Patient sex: M
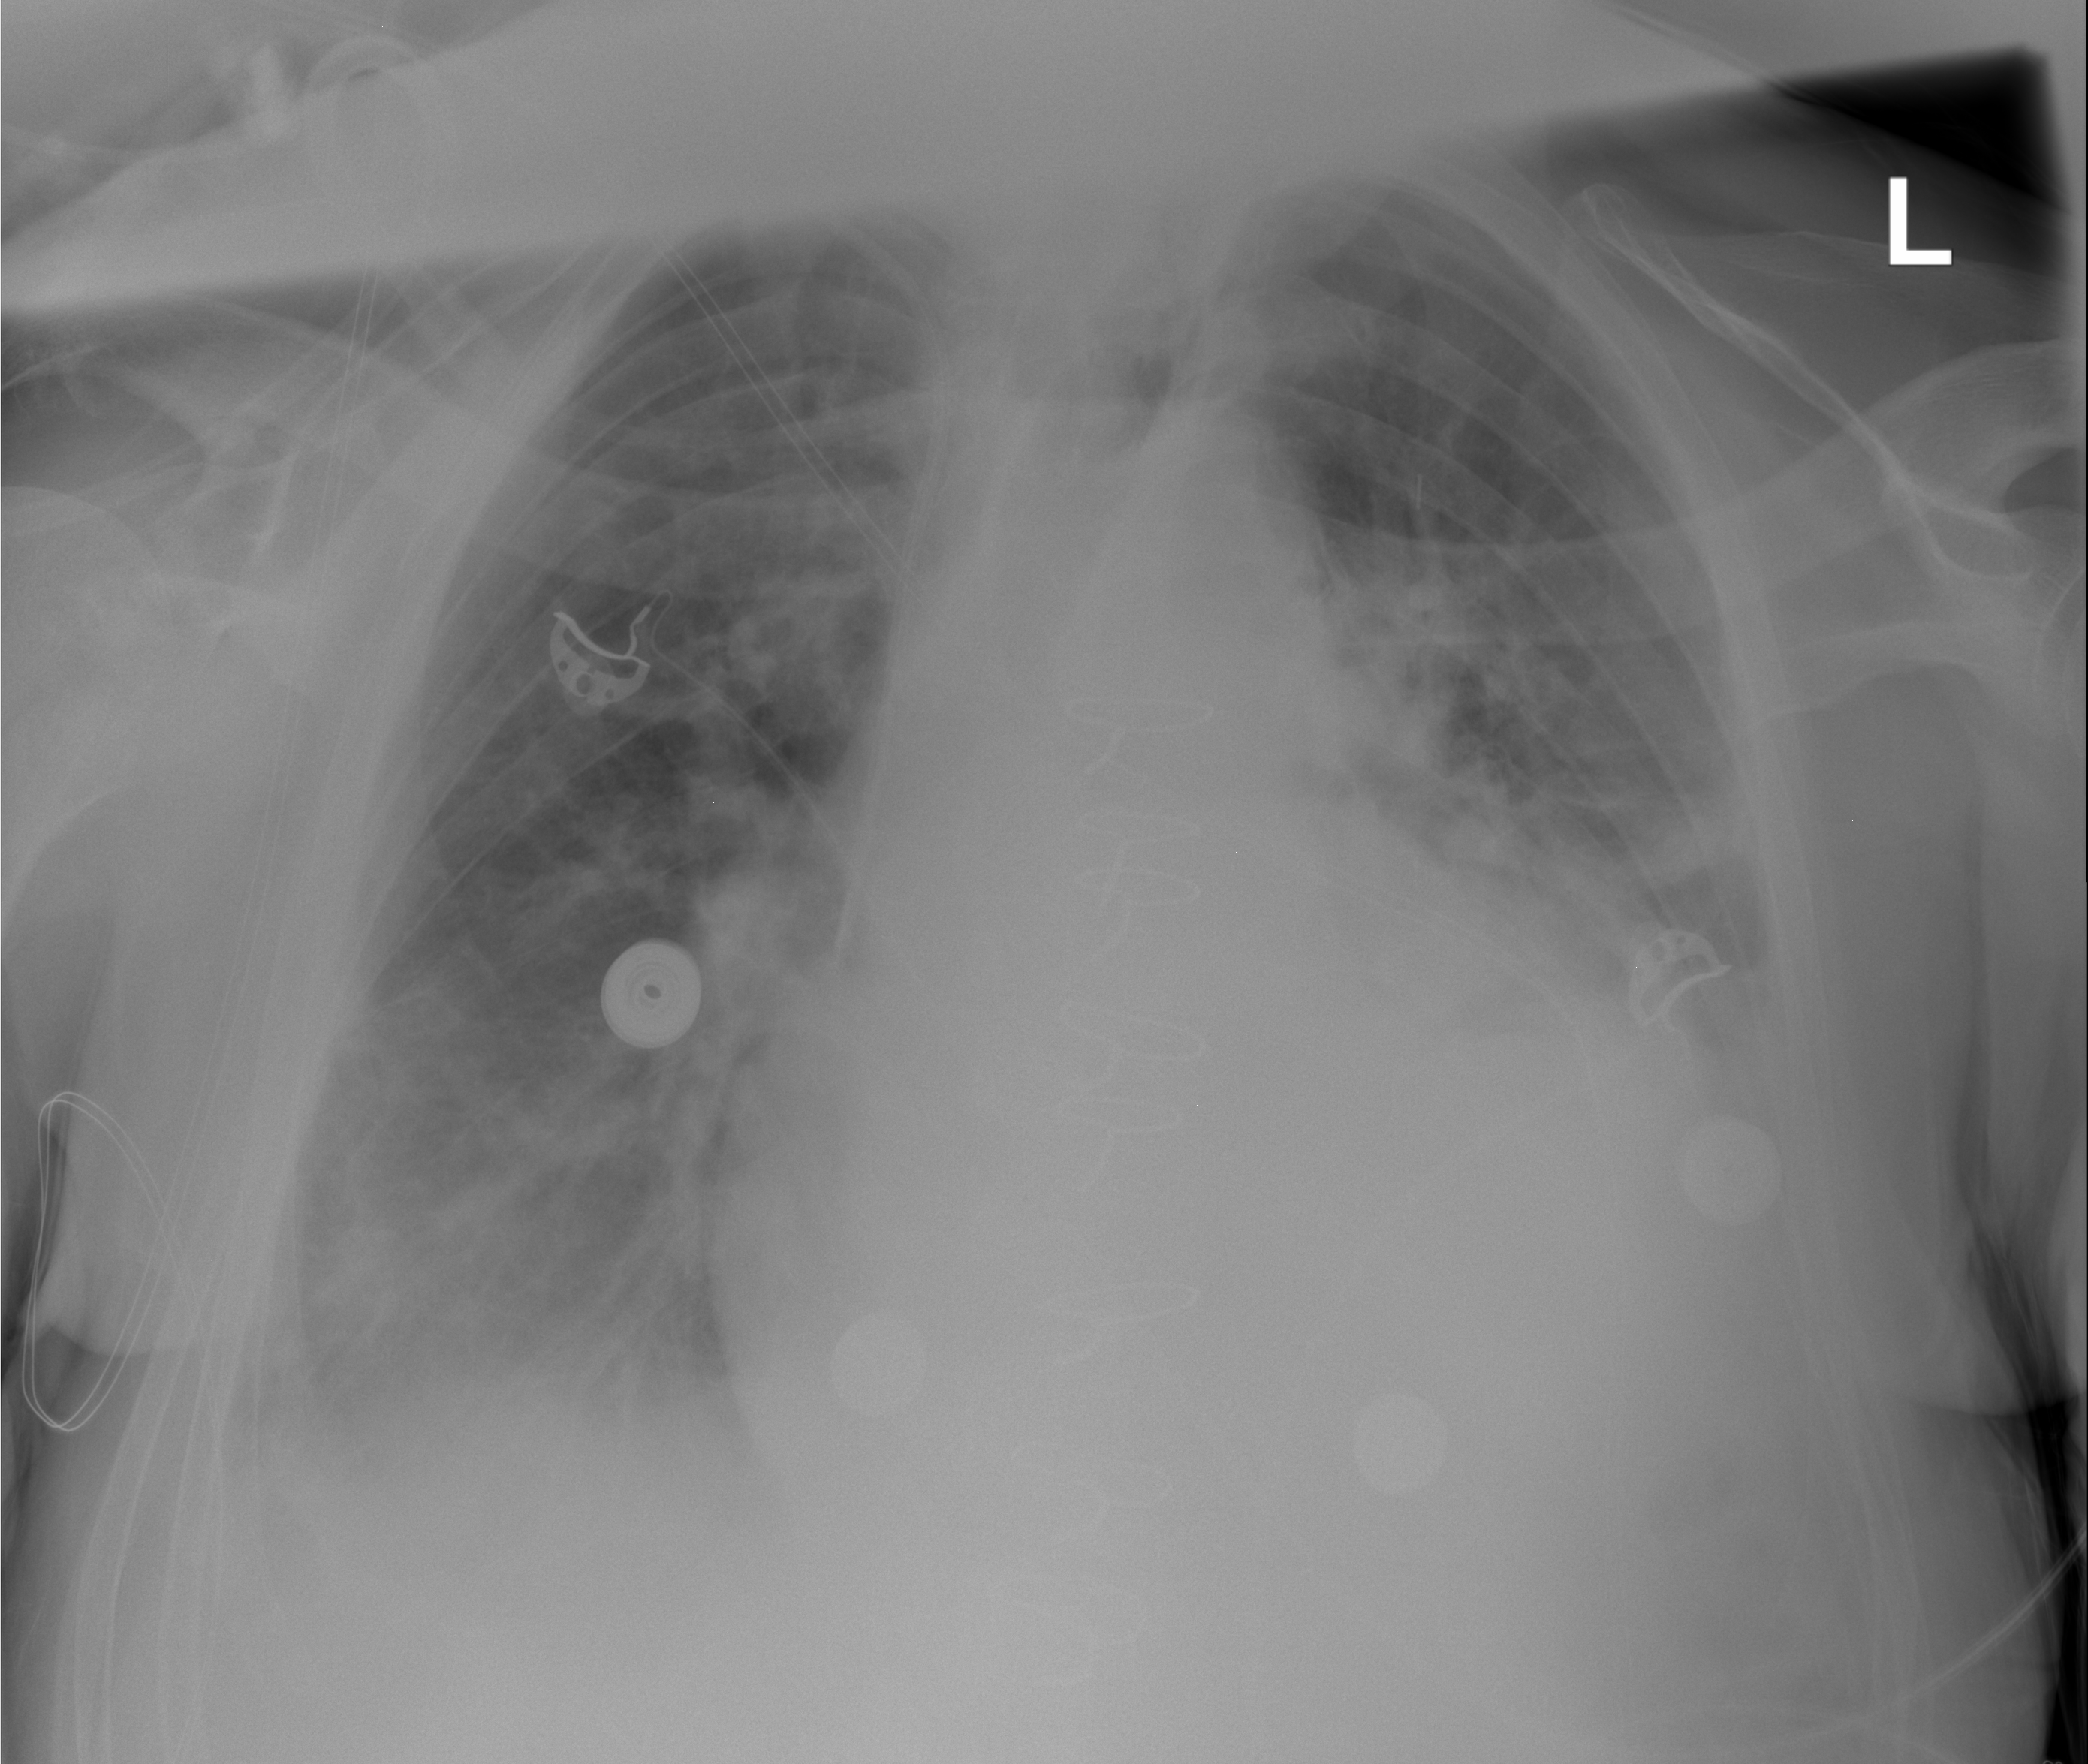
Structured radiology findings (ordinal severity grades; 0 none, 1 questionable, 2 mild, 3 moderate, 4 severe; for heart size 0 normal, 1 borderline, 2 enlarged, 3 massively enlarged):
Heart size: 2
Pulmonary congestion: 2
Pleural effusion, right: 2
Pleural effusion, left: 2
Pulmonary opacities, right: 0
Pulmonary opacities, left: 0
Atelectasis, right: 2
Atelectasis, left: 2